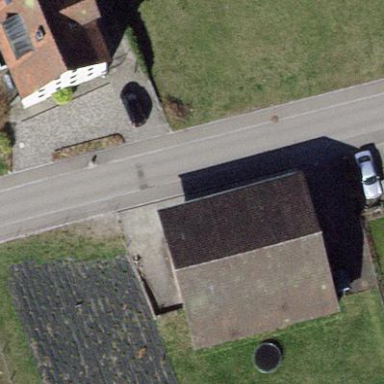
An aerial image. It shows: Shed building.